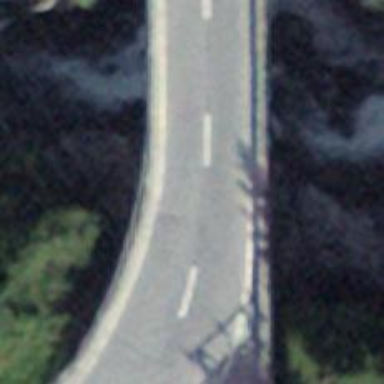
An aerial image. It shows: Primary highway bridge with asphalt surface.